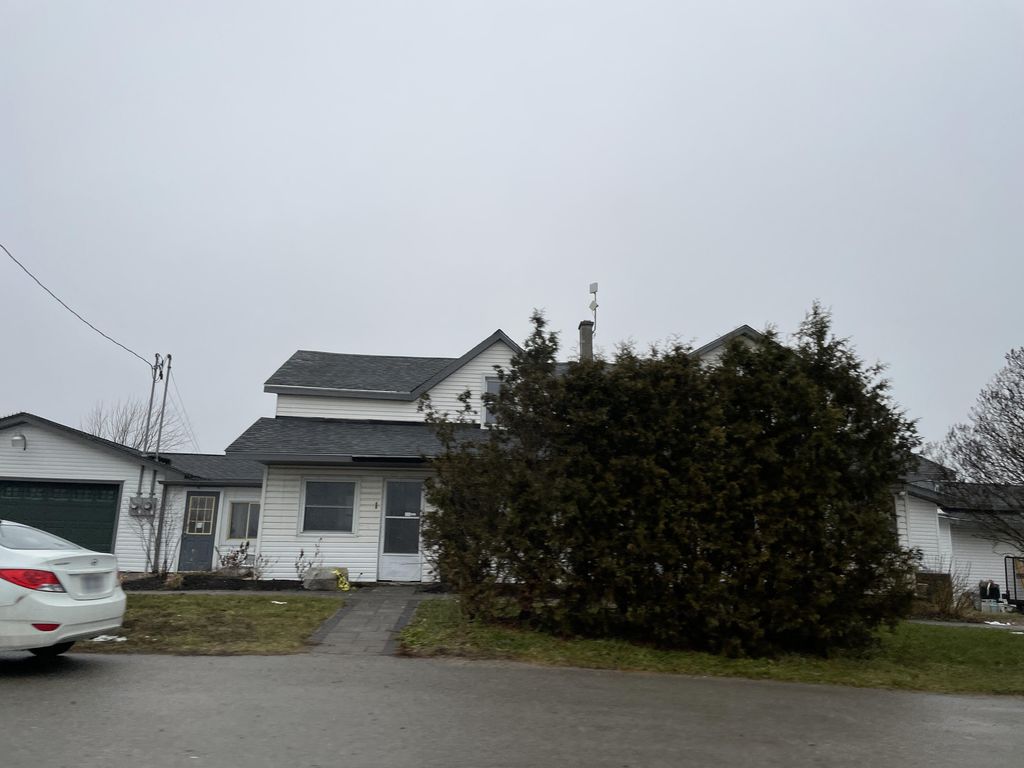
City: kitchener-waterloo